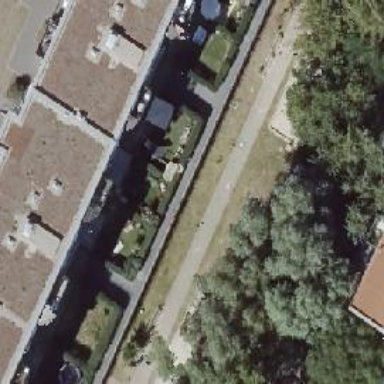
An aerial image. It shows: Garden area designated for leisure land.